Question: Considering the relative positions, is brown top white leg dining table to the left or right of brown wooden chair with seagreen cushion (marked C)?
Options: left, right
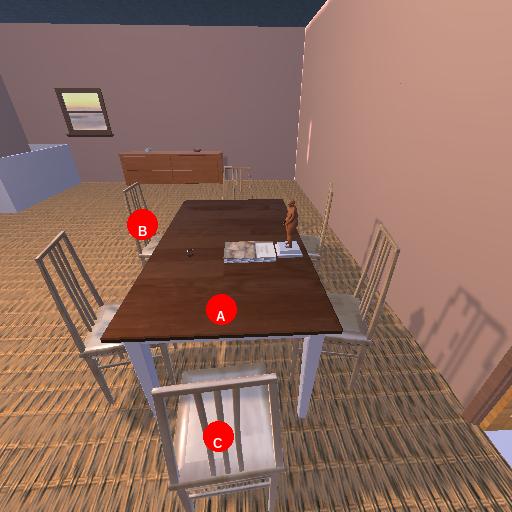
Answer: left